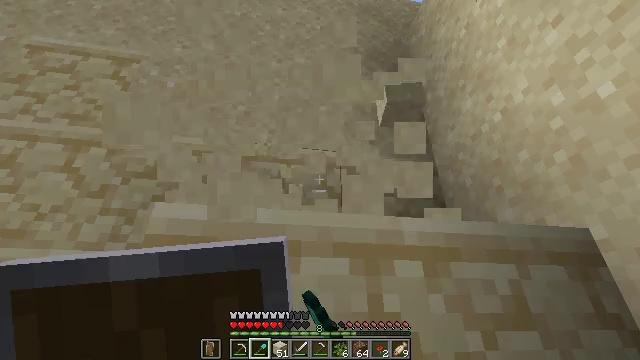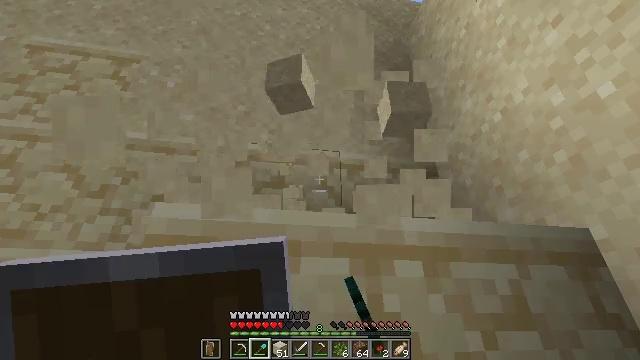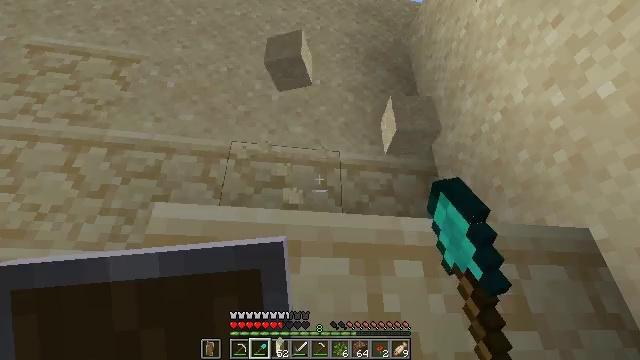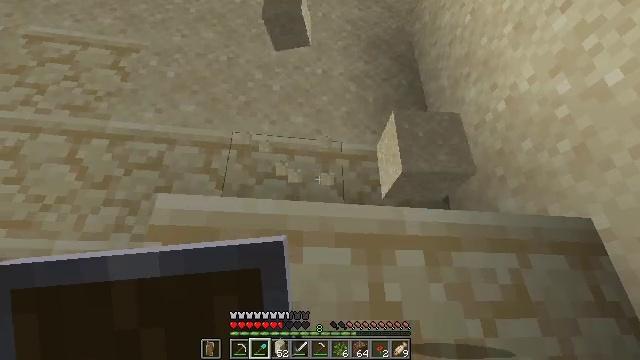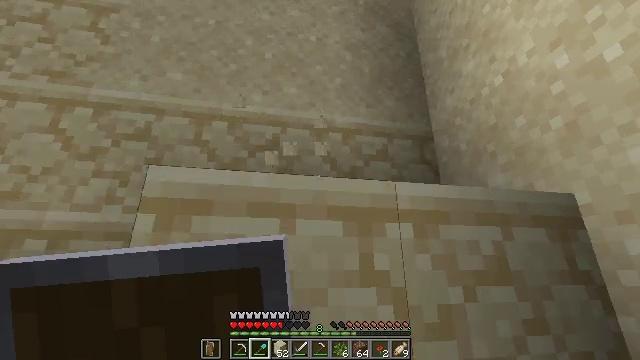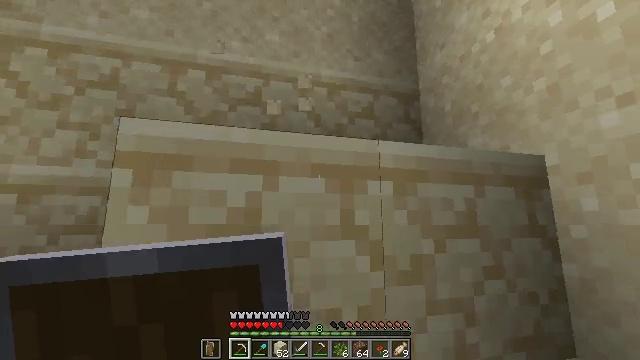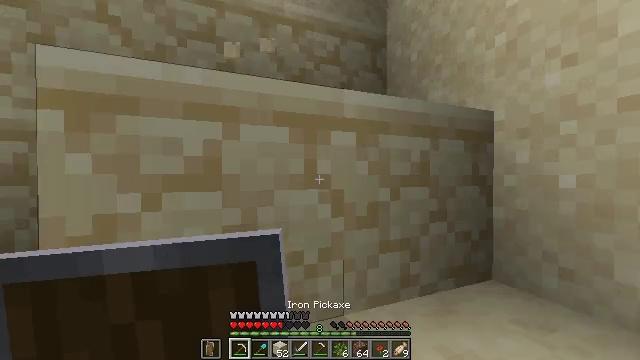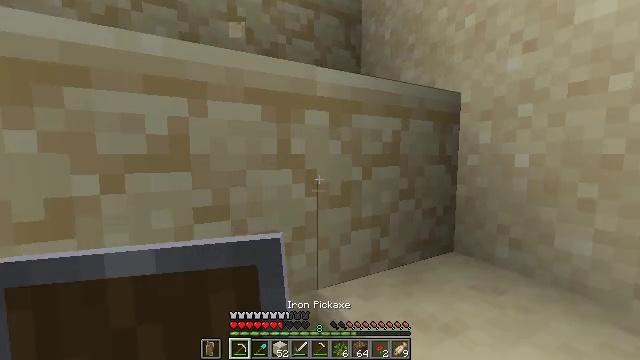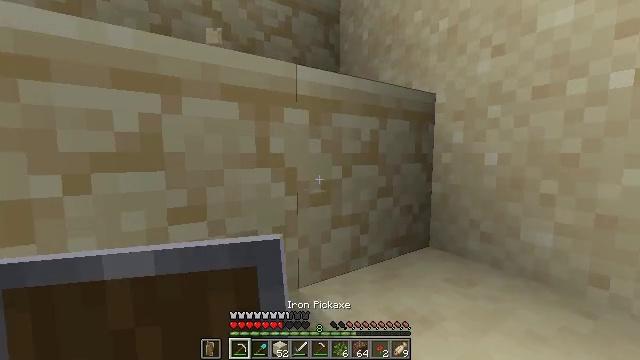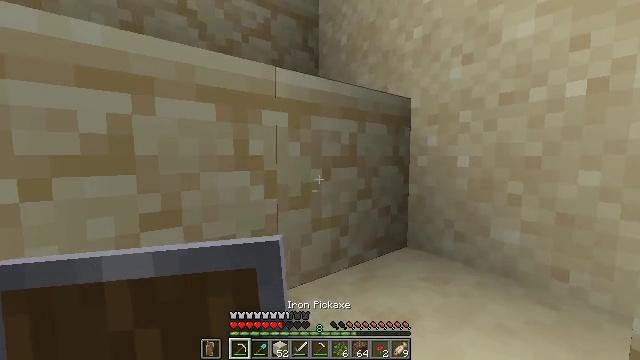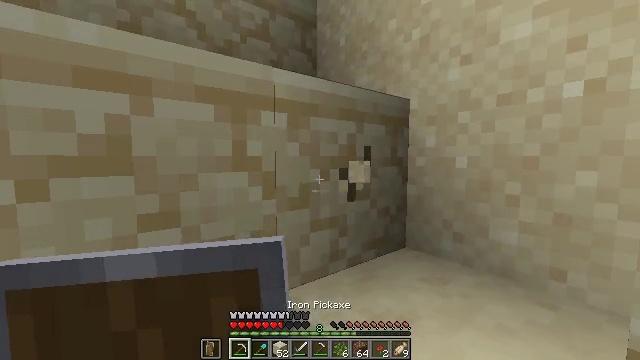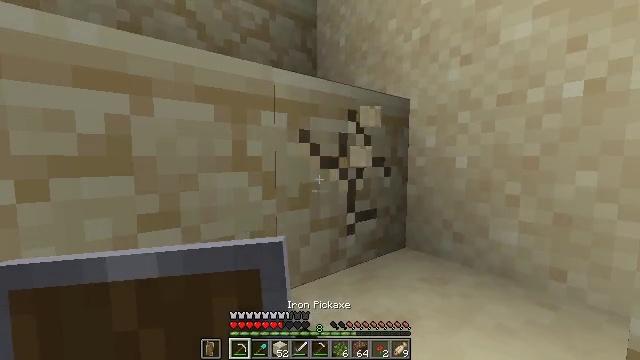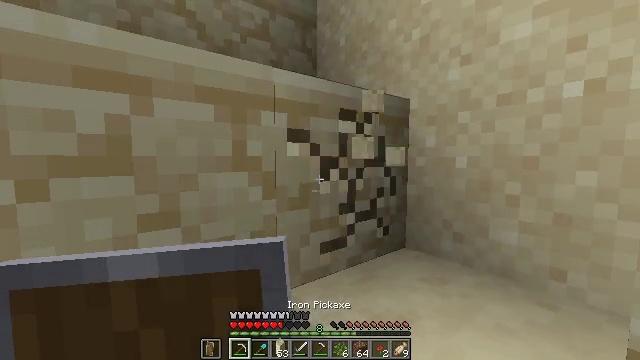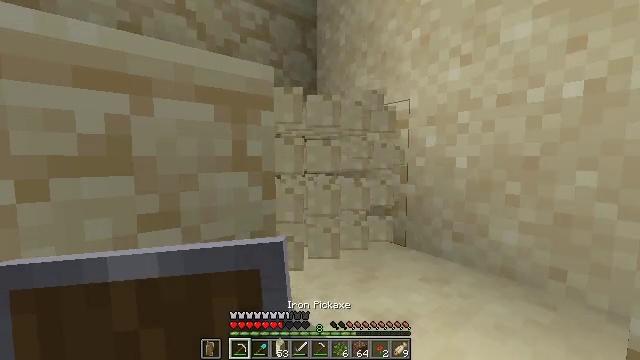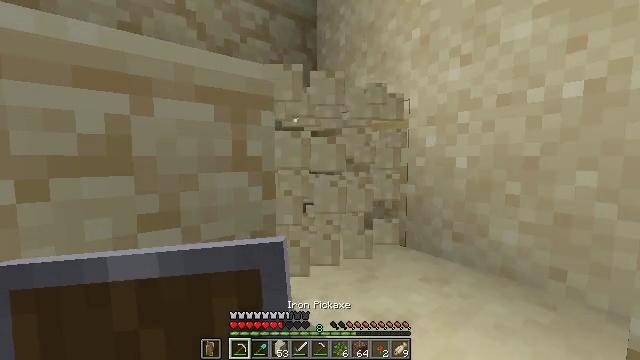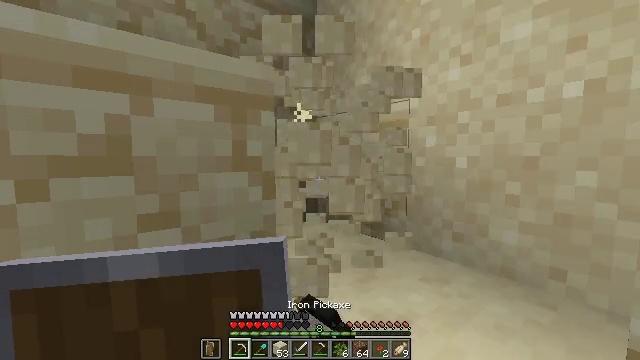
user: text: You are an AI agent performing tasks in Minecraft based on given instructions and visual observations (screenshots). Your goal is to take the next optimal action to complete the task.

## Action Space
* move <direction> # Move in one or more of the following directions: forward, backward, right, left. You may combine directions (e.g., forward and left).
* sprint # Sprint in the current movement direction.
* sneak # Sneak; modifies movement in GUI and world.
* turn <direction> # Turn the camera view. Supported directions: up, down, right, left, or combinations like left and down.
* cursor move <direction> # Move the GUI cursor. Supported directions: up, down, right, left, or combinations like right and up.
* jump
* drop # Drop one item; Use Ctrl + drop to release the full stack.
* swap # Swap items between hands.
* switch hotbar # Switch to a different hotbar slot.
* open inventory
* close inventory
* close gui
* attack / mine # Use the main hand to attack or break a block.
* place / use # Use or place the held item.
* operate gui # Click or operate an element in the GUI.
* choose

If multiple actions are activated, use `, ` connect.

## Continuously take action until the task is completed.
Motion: motion action
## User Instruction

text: Attack the sandstone to break it.
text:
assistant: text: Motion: attack / mine
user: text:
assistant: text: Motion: attack / mine
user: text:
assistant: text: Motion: turn down, attack / mine
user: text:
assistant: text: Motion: turn right and down
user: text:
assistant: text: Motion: turn right and down, switch to hotbar 1
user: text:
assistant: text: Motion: turn right and down, switch to hotbar 1
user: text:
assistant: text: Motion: turn right and down, switch to hotbar 1
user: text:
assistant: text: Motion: turn right
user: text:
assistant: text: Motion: turn right
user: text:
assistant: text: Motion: attack / mine
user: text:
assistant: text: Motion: attack / mine
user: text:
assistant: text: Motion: attack / mine
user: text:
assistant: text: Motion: attack / mine
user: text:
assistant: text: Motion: attack / mine
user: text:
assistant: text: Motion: attack / mine
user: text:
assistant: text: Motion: attack / mine
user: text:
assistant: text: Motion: attack / mine
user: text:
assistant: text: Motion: attack / mine